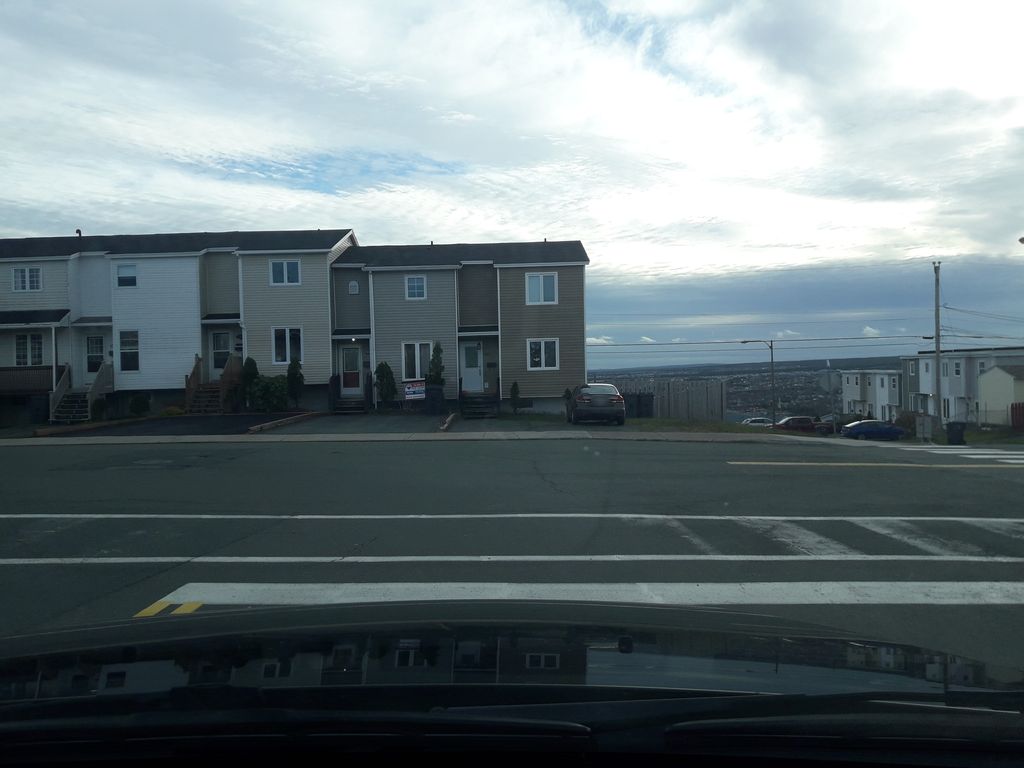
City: st_johns